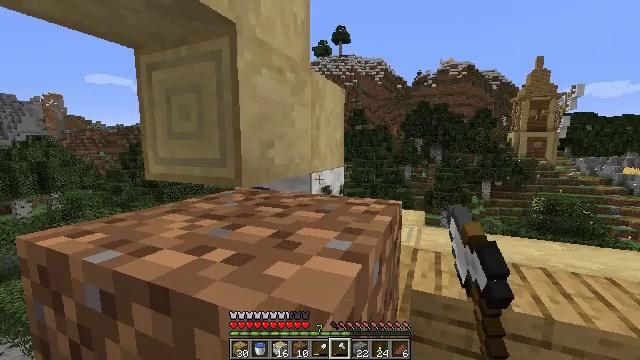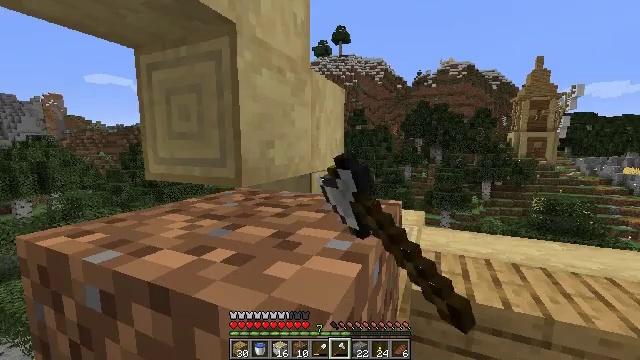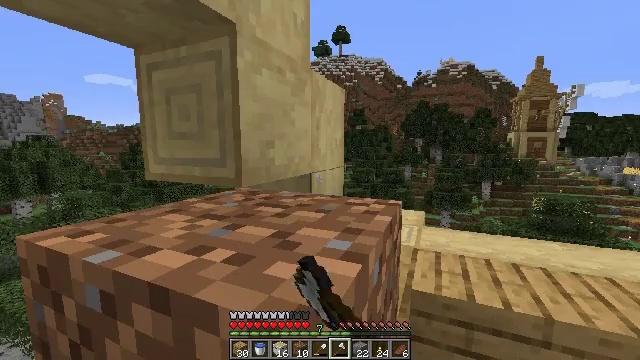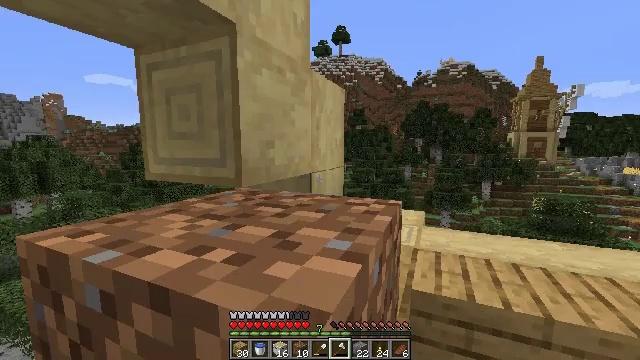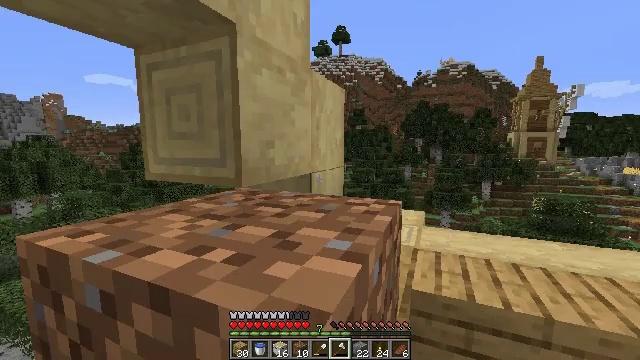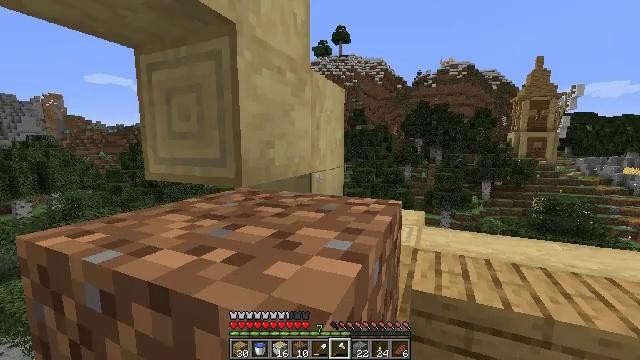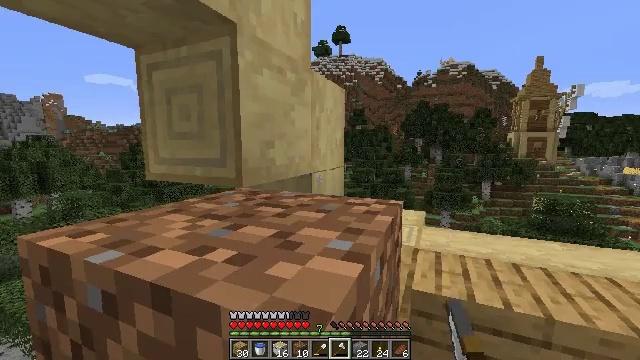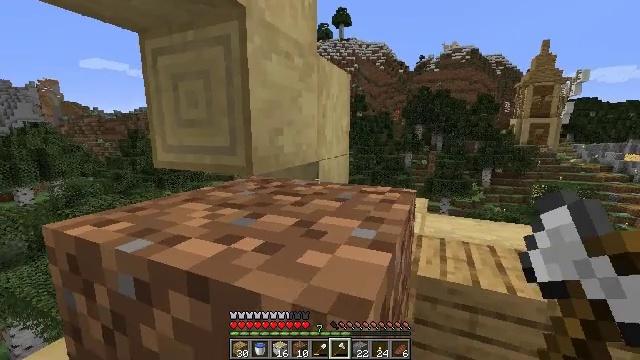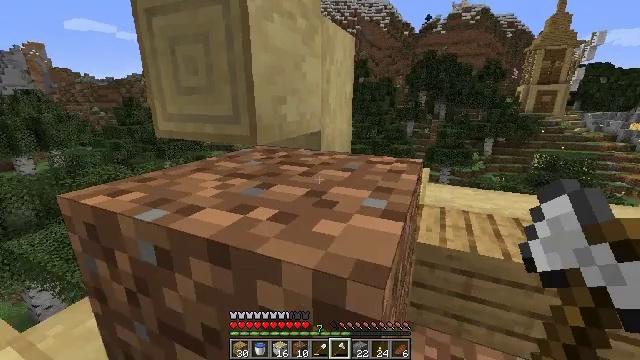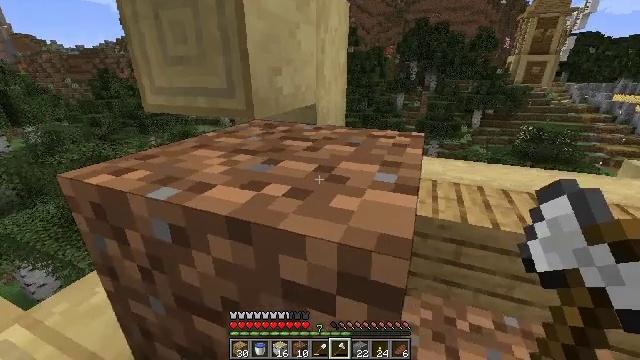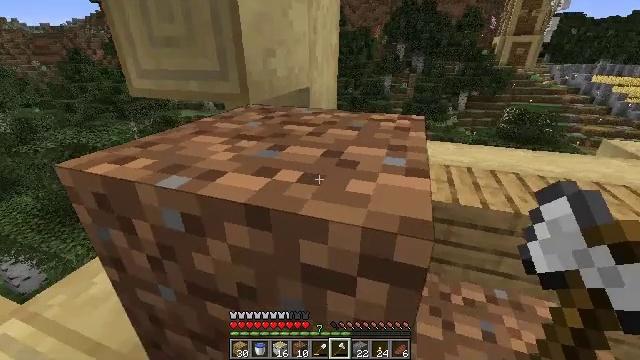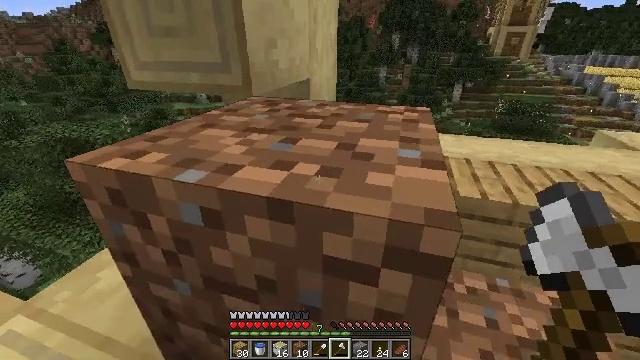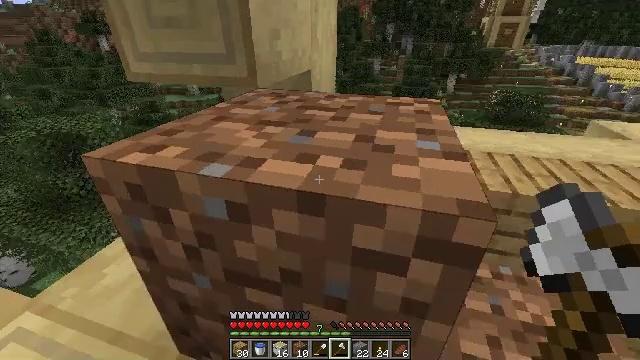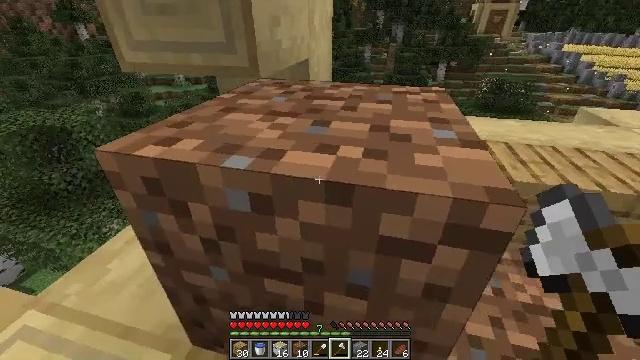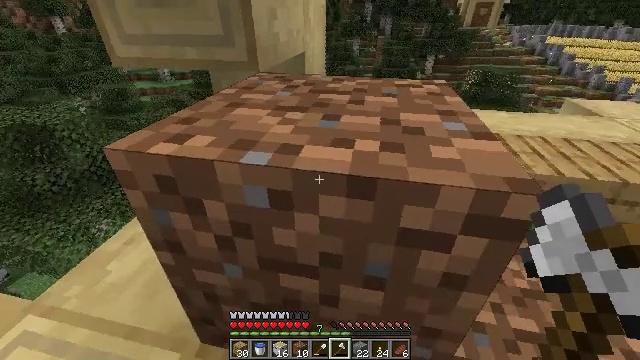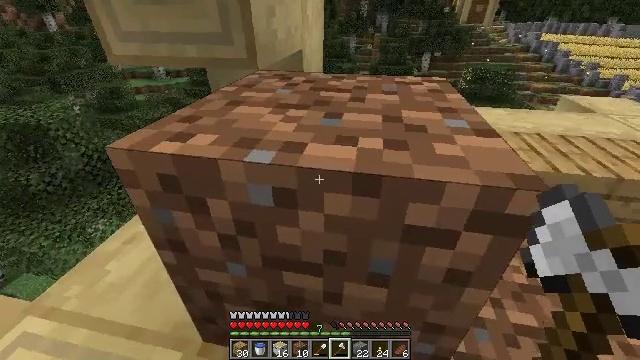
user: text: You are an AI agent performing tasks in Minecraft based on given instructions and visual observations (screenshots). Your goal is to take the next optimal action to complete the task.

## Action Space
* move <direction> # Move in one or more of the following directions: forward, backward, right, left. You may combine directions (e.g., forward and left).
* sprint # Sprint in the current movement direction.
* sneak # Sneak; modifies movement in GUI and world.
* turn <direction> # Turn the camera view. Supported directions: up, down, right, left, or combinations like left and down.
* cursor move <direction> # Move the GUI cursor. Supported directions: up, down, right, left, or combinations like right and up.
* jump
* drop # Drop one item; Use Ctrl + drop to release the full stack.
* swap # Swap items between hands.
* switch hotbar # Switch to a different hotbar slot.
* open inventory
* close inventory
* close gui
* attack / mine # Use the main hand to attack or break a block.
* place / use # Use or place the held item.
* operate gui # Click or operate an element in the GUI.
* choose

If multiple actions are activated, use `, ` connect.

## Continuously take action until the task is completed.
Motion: motion action
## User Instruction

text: Break the dirt block.
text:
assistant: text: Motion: sneak, use / place
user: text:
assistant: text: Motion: sneak, use / place
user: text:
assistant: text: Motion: sneak, use / place
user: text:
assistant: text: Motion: sneak, use / place
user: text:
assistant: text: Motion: sneak, use / place
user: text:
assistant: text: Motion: move left, sneak
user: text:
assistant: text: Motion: move left, sneak, turn down
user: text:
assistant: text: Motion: move left, sneak, turn down
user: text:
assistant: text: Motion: move left, sneak, turn right and down
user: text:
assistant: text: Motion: move left, sneak, turn right and down
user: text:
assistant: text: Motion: move left, sneak, turn right and down
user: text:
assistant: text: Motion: move left, sneak, turn right and down
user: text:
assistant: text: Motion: move left, sneak, turn right and down
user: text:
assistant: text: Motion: move left, sneak, turn right and down
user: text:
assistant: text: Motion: move left, sneak
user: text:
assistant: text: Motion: move left, sneak, turn right, attack / mine
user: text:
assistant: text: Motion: sneak, turn right, attack / mine
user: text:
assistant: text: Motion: sneak, turn right, attack / mine
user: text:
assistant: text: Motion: sneak, turn right, attack / mine
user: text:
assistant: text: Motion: sneak, turn right, attack / mine
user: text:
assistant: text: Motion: sneak, attack / mine
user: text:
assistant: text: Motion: sneak, attack / mine
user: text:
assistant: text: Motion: attack / mine
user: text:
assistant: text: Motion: attack / mine
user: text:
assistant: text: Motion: attack / mine
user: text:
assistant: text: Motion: attack / mine
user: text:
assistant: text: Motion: turn right and down, attack / mine
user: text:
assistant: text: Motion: turn right and down, attack / mine
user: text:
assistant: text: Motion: attack / mine
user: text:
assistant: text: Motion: attack / mine